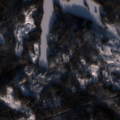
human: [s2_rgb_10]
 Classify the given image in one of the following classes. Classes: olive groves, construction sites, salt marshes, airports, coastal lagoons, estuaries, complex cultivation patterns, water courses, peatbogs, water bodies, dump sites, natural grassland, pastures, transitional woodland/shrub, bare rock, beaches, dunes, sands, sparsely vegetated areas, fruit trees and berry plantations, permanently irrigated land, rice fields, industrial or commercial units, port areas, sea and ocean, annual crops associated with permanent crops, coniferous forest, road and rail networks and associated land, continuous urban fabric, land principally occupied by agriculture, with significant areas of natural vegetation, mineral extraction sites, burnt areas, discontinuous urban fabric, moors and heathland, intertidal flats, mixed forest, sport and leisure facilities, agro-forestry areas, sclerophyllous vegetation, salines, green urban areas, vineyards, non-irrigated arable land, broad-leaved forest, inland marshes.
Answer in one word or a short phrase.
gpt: coniferous forest, mixed forest, transitional woodland/shrub, water bodies